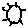
Label: sun